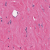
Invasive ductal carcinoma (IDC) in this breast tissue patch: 0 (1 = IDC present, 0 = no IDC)